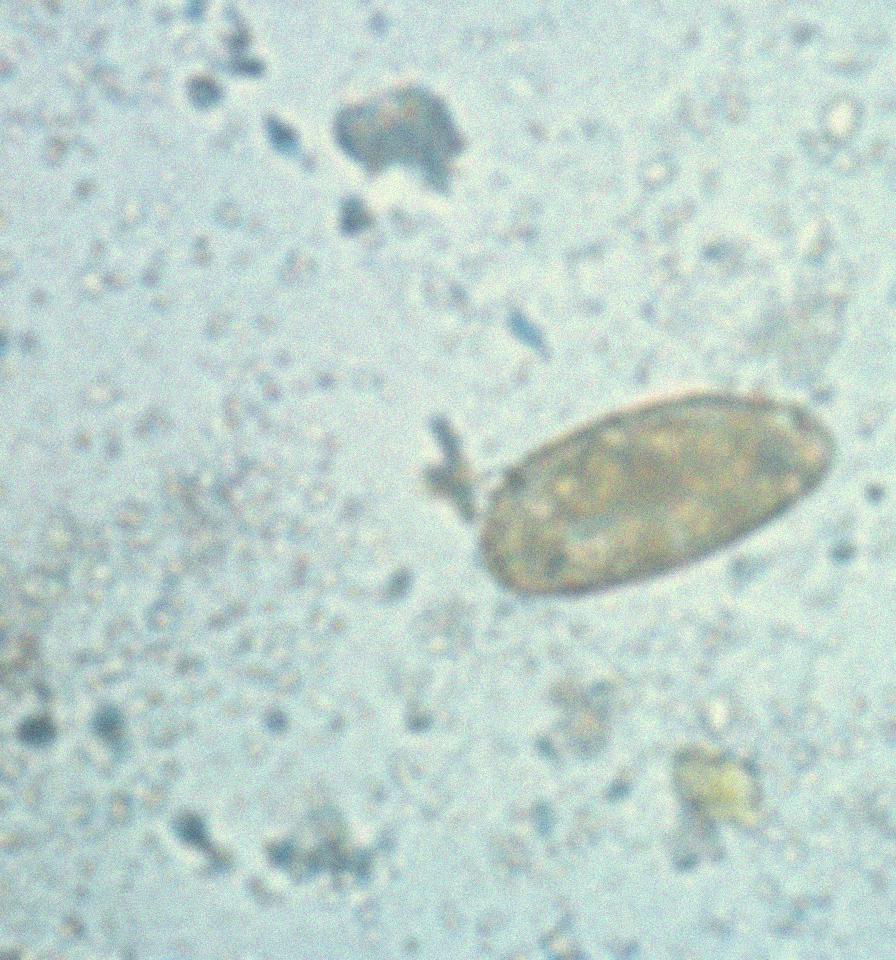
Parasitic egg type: Paragonimus spp